Field crop: maize
Growth stage: 2
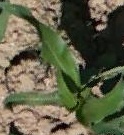
Species: maize